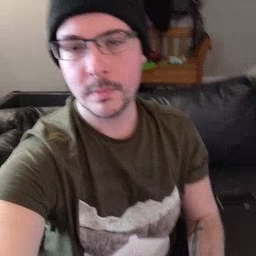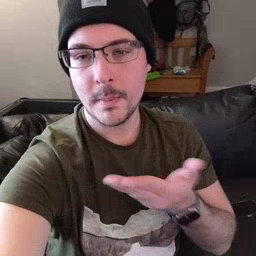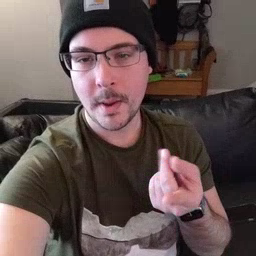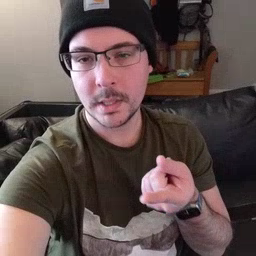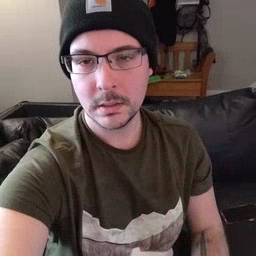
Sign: puppy